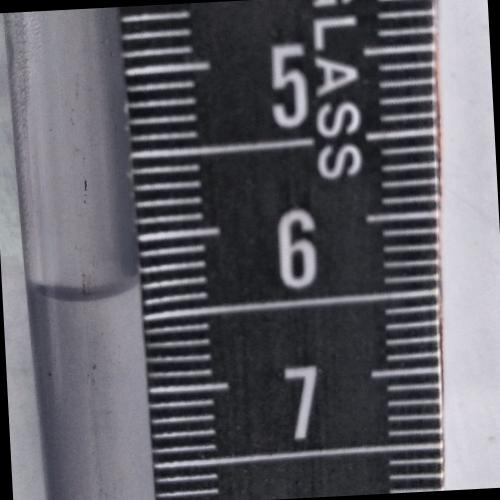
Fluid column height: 6.3 cm